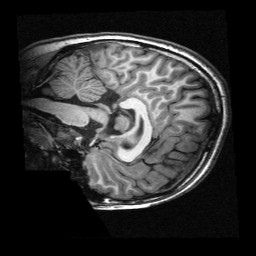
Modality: T1w
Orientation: sagittal
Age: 12
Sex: male
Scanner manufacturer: siemens
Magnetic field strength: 3 T
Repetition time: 2.3 s
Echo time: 0.00336 s